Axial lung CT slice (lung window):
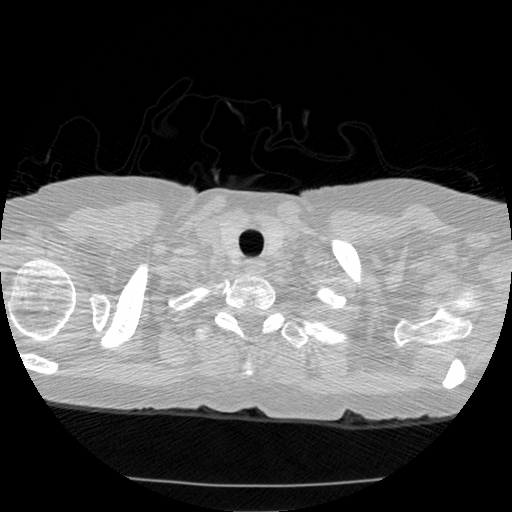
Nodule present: no